Question: When entering the following values ({18, 26, 52, 78, 45, 16, 67, 58, 73, 11}) in a Binary Tree , you receive this tree:

Both PreOrder and InOrder traversals work as I expect them to. However, when it comes to PostOrder (PO) I'm receiving something different than I would've thought.
As I understand it, PO first searches trough the left subtree, then then the right subtree and eventually the node (ending in the root node).
When traversing in PO trough this tree, you end up with the following result:
{11, 16, 45, 58, 73, 67, 78, 52, 26, 18}.
When writing out the logic behind this result, you get the following:
Starting at the root, following full left you end up in 11 which is your first node. After that you go up one level and take its parent (16). You continue doing this untill you reach the root (which doesn't get included because it isn't a leftChild). Once you've been trough this initial left subtree, you go a level down at the right and check for leftChilds there. If there aren't any, you go down another level which is where we find 45.
At this point we have a list of {11, 16, 45}. We continue this and end up in 58 which is our next value in the result. This is where my confusion comes in: the next value we get is 73, contrary to the expected 67. Why did it jump to 73 when there is another leftChild to be found (its parent)?
The following code takes care of traversing trough the tree in PostOrder:
'''
public void postorderTraversal(){
postorderHelper(root);
}
private void postorderHelper(Node node){
if(node != null){
postorderHelper(node.getLeftNode());
postorderHelper(node.getRightNode());
System.out.print(node.getData() + " ");
}
}
'''
I'm guessing this is because the node with value 73 is processed before the parentNode (left-right-top priority), but why isn't this the case in the 45-52-78 triangle then?
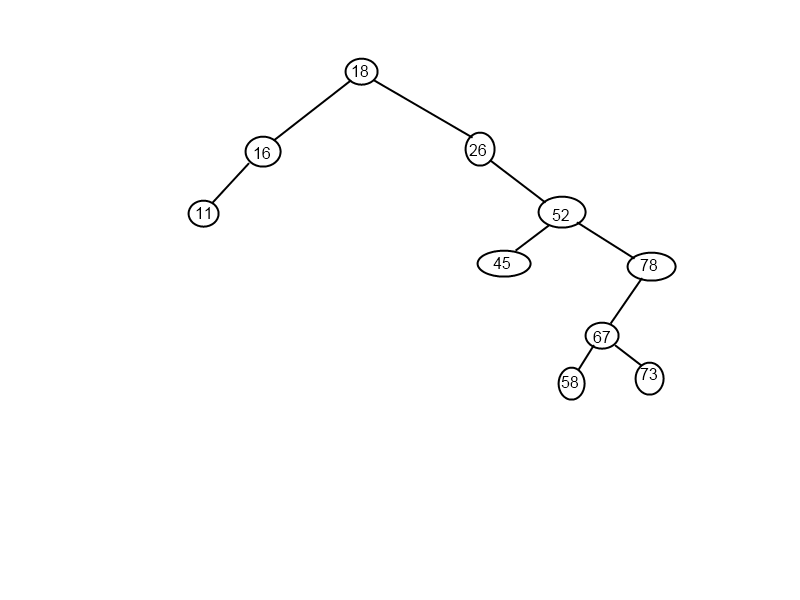
Answer: > I'm guessing this is because the node with value 73 is processed before the parentNode (left-right-top priority), but why isn't this the case in the 45-52-78 triangle then?
It is, in that 45 comes before 78, which comes before 52.
A left sibling will always be visited before a right sibling, which will always be visited before a parent. What is visited between those will depend on what children the left and right siblings have.
The <URL> describes it as:
> To traverse a non-empty binary tree in postorder, perform the following operations recursively at each node:- - -
So you'll only ever visit a node if you've visited its children, and you'll always visit a left subtree before a right subtree. Everything in your results goes along with this.